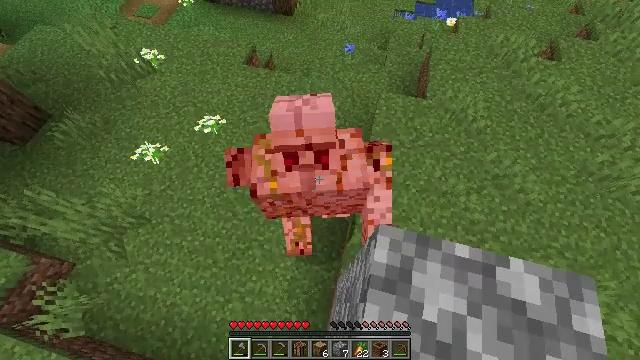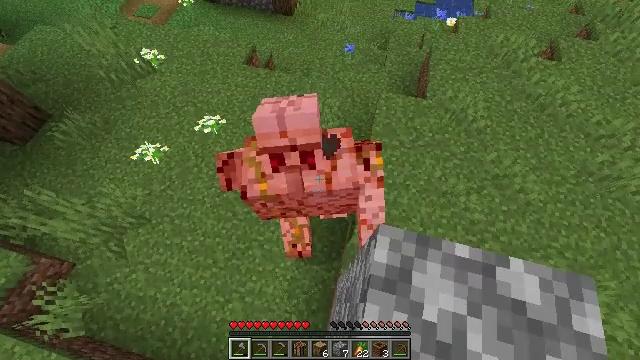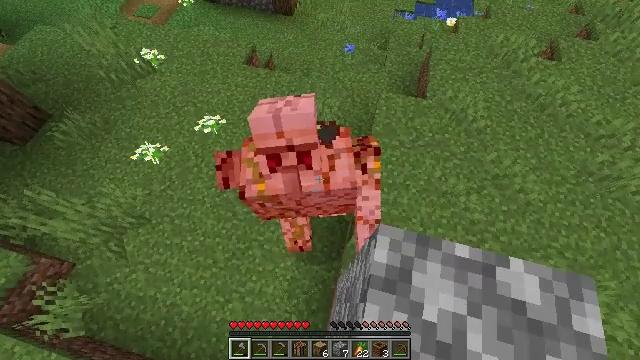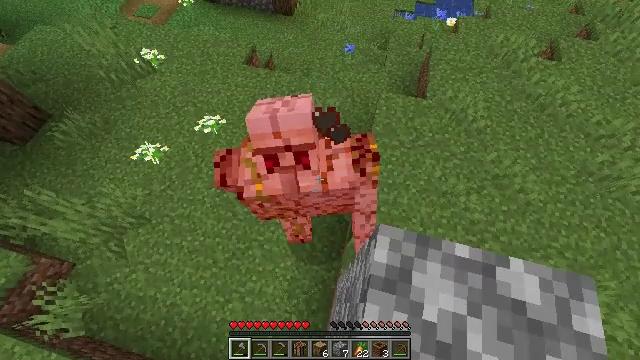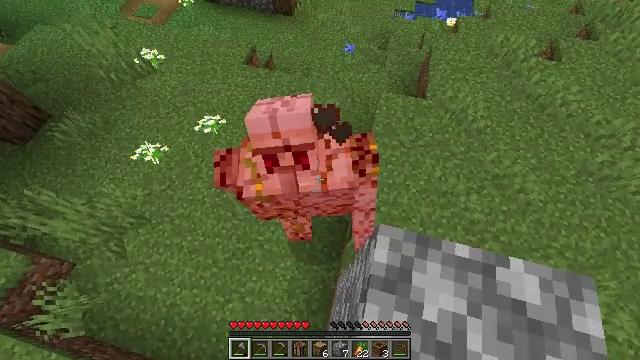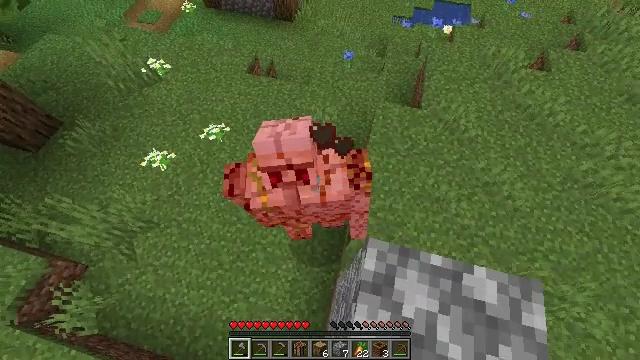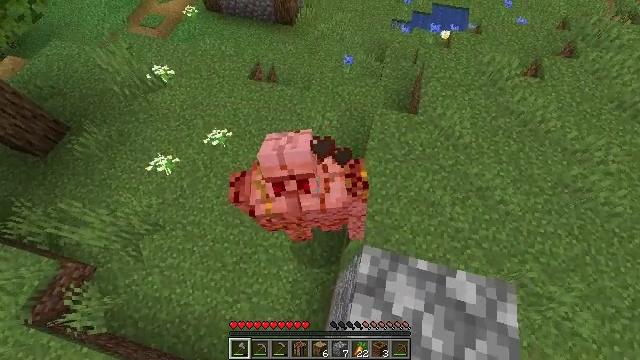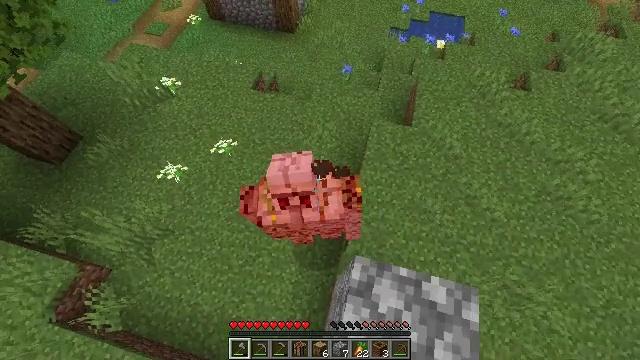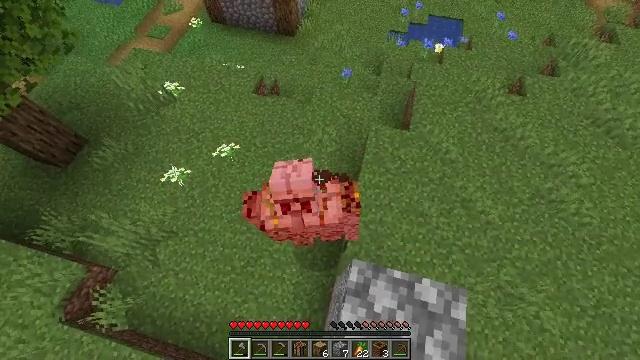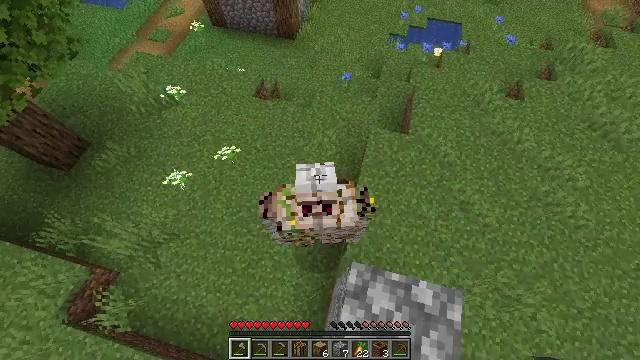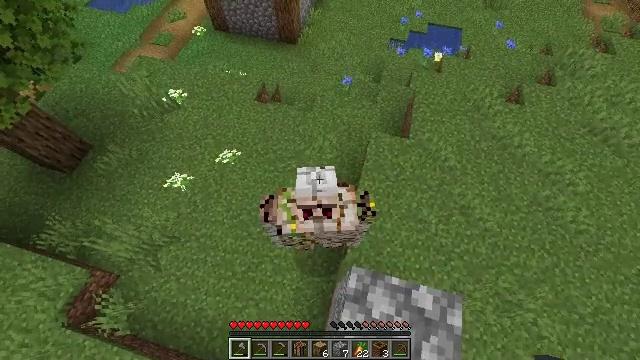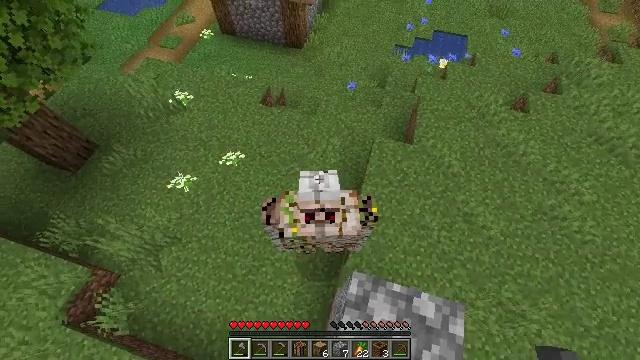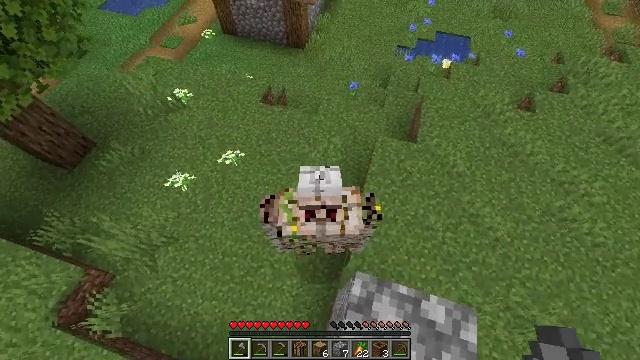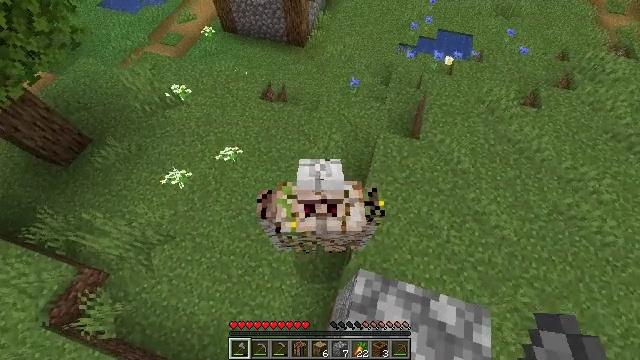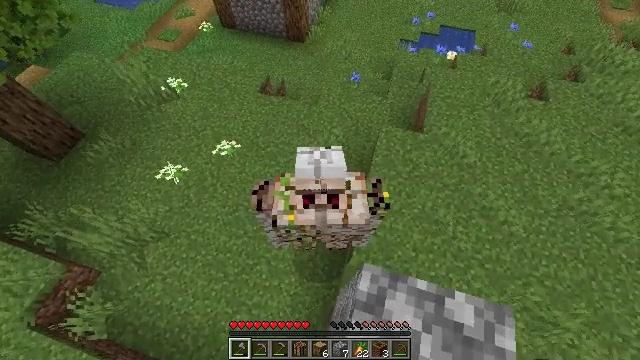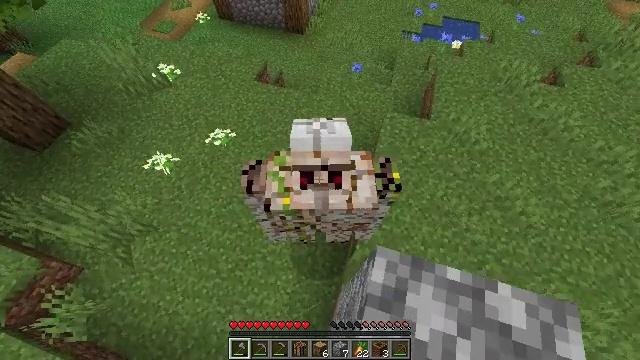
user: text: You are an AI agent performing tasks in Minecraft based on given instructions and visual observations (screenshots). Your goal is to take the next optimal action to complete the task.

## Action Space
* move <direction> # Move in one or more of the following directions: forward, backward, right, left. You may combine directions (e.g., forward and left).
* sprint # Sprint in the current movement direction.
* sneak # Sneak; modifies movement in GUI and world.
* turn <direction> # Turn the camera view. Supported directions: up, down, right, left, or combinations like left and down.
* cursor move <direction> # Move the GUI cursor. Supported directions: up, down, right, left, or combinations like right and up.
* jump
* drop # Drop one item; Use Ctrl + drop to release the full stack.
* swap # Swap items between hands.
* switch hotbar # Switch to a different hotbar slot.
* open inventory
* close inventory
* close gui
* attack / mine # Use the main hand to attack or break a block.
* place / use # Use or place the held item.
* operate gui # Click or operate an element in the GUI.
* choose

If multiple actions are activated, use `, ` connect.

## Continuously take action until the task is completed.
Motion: motion action
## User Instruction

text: Combat the iron golem.
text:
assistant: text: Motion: sneak
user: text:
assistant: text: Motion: sneak
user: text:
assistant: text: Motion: sneak
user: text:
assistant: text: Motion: sneak
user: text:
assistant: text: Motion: sneak, jump
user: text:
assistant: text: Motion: sneak, jump
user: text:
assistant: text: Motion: sneak, jump
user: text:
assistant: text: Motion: sneak, jump
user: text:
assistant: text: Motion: sneak, jump
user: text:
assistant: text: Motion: sneak
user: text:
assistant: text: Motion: sneak, turn left
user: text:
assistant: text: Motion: sneak
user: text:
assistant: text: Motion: sneak
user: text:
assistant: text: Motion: sneak, attack / mine
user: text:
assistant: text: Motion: sneak, attack / mine
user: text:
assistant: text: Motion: sneak, attack / mine
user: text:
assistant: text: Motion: sneak
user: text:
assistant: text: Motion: sneak
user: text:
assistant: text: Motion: sneak
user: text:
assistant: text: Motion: sneak